Field crop: tomato
Growth stage: 2
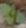
Species: solanum